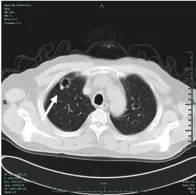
Chest computed tomography (CT) findings showing evidence of a tumor response. Chest CT images showed a tumor response prior to and after the patient received icotinib. (B) On February 9, 2011, the nodule remained stable as previously.
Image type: radiology (ct)